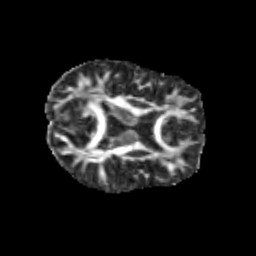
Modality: FA
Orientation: axial
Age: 12
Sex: male
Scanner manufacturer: siemens
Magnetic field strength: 3 T
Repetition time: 3.8 s
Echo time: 0.07 s